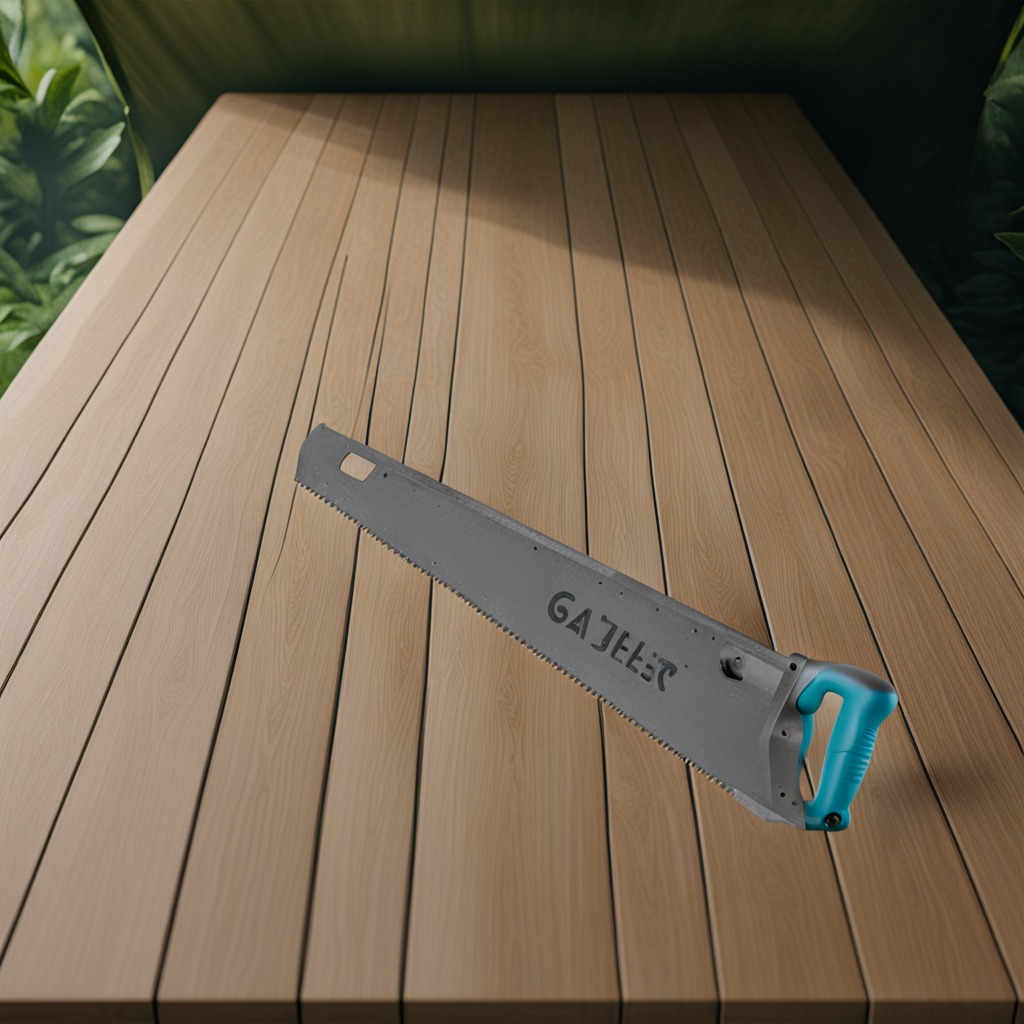
A metal saw is lying on a wooden table inside a jungle field workshop tent humid ambient light worn but